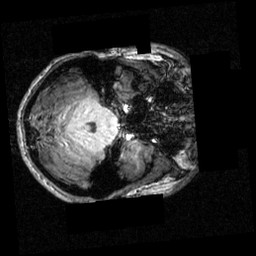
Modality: T1w
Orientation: axial
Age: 19
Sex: male
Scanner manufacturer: siemens
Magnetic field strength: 3.951 T
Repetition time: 1.5 s
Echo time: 0.00335 s